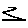
Label: zigzag